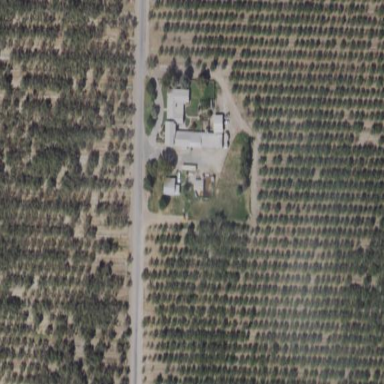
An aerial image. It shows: Orchard.